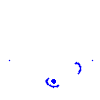
Particle: kaon